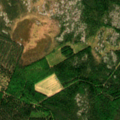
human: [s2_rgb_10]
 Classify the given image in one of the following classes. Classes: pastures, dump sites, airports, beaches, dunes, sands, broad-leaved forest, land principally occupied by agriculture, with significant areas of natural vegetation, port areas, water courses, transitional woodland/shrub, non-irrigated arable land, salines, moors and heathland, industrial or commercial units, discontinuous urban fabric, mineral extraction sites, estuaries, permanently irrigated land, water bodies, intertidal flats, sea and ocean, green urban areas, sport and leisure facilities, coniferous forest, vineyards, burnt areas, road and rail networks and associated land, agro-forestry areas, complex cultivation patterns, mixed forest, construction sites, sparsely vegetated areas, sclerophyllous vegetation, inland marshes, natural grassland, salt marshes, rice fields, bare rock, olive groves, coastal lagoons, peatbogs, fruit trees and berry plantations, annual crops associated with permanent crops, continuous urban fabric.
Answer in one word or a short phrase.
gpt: coniferous forest, mixed forest, transitional woodland/shrub